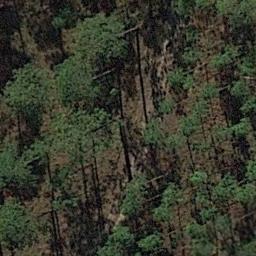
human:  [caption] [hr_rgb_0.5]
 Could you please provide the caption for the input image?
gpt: This is a dense forest .

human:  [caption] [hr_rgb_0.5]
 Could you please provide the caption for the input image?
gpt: The forest has some sparse green trees randomly arranged and the forest soil is deep yellow .

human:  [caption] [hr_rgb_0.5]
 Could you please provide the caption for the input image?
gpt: The forest is on the bare land .

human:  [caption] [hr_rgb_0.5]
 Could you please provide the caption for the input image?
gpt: A narrow earth road passes through the  sparse forest .

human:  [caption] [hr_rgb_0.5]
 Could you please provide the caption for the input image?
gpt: A sparse forest with some green trees .